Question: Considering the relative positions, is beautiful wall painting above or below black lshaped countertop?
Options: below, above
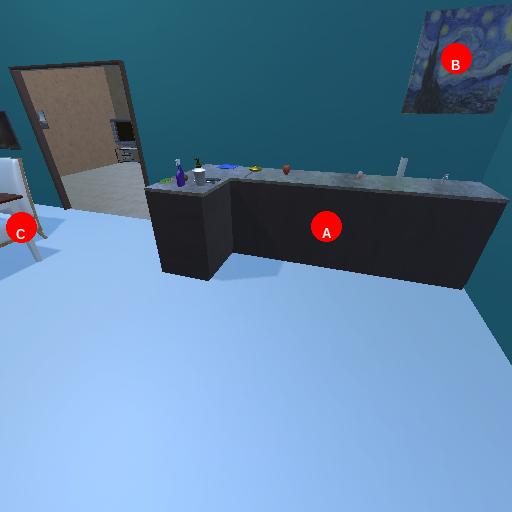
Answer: below